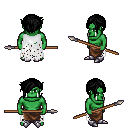
a pixel art fantasy rpg character, male body template, orc, green skin, white tattered cape, robe skirt, black pixie cut hairstyle, metal boots, spear, four views (front, back, left, right), 2x2 character sprite sheet, small pixel art, hard edges, no anti-aliasing